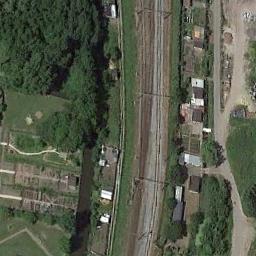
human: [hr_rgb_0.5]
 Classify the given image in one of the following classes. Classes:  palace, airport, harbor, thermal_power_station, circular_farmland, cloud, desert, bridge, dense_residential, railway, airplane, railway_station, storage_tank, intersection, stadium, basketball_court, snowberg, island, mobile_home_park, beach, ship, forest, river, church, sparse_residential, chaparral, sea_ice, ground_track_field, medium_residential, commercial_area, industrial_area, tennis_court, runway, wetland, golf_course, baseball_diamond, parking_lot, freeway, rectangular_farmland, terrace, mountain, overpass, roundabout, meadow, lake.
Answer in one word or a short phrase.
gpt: railway